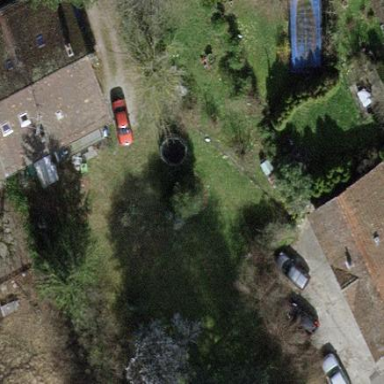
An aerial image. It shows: Garden enclosed by fence.